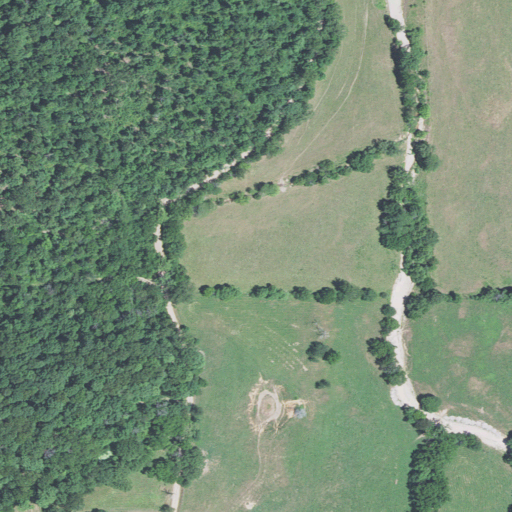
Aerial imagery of valley in Missouri named Hurricane Hollow containing pasture, deciduous forest, and open development